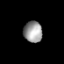
Tissue: prostate
Cell type: T cells
Senescence score: 0.7215
Nuclear area (px): 385
Mean DAPI intensity: 154.47